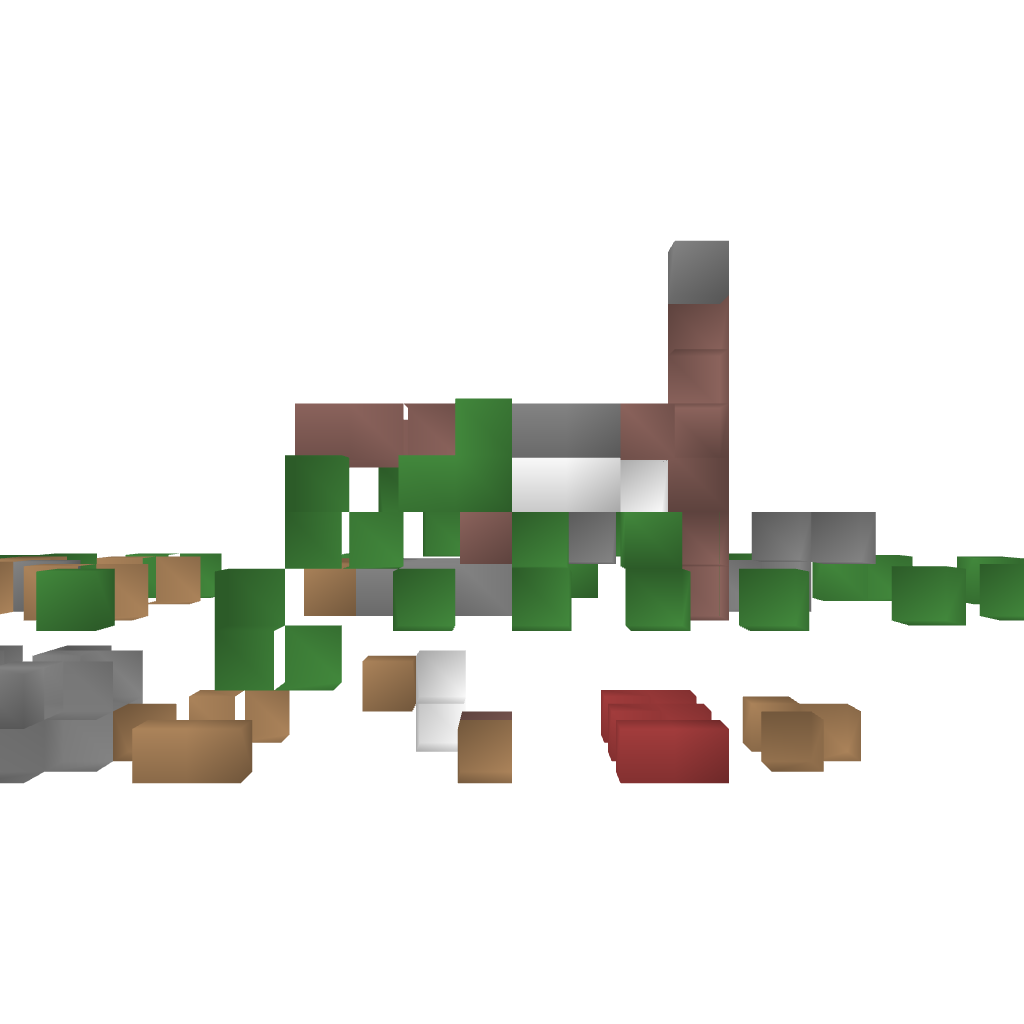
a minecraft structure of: US Navy PBR bad low quality